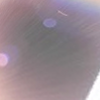
Label: sunburn